Question: I'm starting to work with EGit. I've created an initial repository and I've done some changes and commits to get Version2. Then I came back to the initial version and changed some files and I committed the changes. I did a merge with some conflicts and this is the resulting tree:

The strange thing is that when I checkout from one branch to another some files appear unstaged (">"). To fix this I reset the changes, but when I checkout to another branch it happens again.
If I close Eclipse and I open the repository in Git Extensions I can checkout different branches without any problem.
Sometimes when I want to reset the changes from Eclipse to remove this "ghost changes" I can't do it because the conflict dialog is reopen again and again when I press the reset button.
EDIT: I post the Diff o a file.
'''
diff --git a/MyApp/res/values/styles.xml b/MyApp/res/values/styles.xml
index 79a39af..afe1d34 100644
--- a/MyApp/res/values/styles.xml
+++ b/MyApp/res/values/styles.xml
@@ -1,13 +1,13 @@
<resources>
<!--
- Base application theme, dependent on API level. This theme is replaced
+ Base application theme, dependent on API level. This theme is replaced
by AppBaseTheme from res/values-vXX/styles.xml on newer devices.
-->
<style name="AppBaseTheme" parent="android:Theme.Light">
<!--
- Theme customizations available in newer API levels can go in
- res/values-vXX/styles.xml, while customizations related to
+ Theme customizations available in newer API levels can go in
+ res/values-vXX/styles.xml, while customizations related to
backward-compatibility can go here.
-->
</style>
'''
It's seems that the differences are when there is a CRLF.
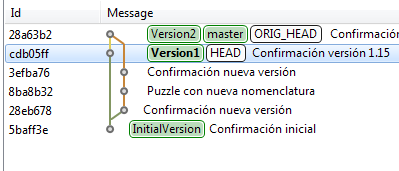
Answer: If 'core.autocrlf' is set to true, I would recommend (<URL>.
Once 'core.autocrlf' is set to false, you can then check if going from one branch to another still makes those "ghost changes".